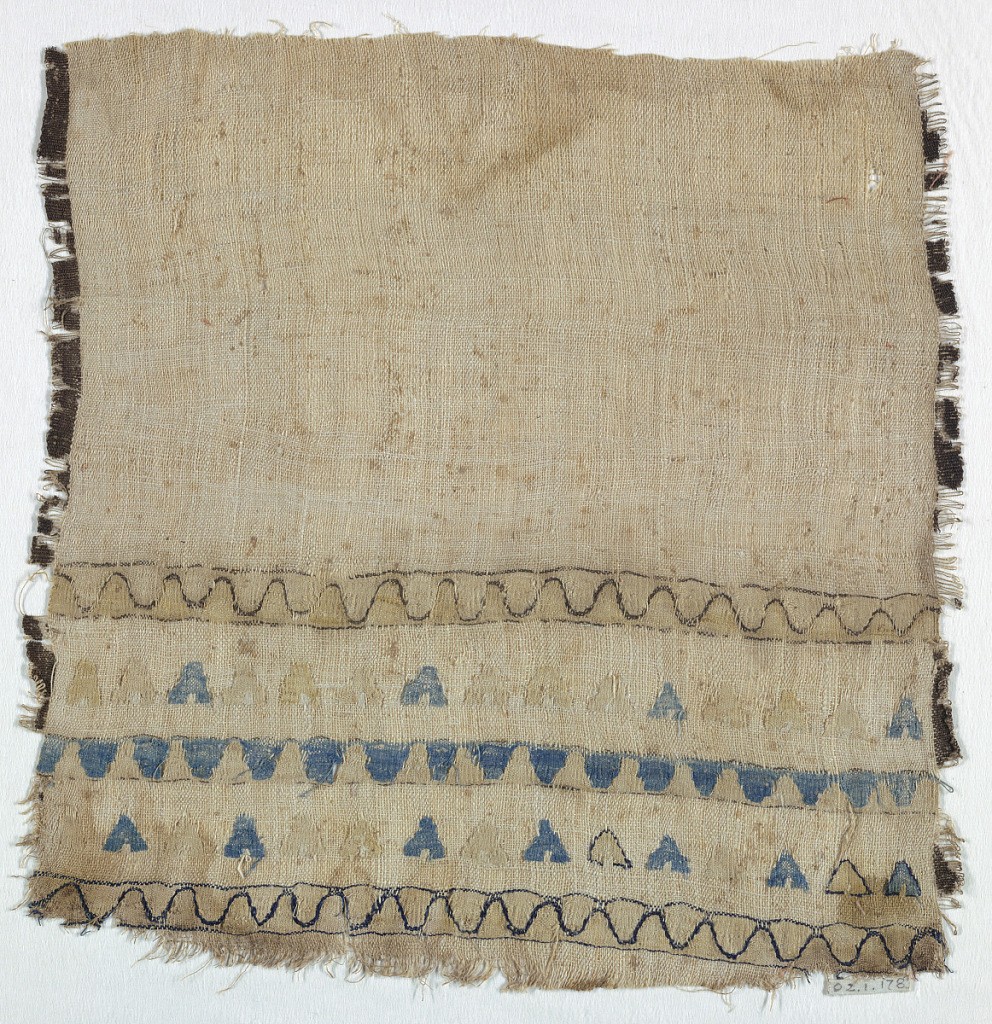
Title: Bands
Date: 13th century
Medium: Medium; linen Technique: plain weave and tapestry weave
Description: Bands of triangles and arrow and wave design